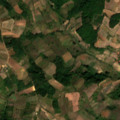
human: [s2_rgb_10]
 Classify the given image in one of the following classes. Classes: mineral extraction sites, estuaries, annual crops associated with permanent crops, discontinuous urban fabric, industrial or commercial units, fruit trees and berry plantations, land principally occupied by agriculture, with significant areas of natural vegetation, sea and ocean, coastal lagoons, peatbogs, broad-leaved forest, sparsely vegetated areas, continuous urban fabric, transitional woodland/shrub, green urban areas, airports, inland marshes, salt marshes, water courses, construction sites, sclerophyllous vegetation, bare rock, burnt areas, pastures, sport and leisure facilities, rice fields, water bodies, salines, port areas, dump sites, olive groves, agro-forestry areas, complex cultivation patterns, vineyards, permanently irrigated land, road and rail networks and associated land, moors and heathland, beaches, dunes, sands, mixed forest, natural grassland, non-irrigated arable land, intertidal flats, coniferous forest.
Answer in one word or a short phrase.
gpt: complex cultivation patterns, land principally occupied by agriculture, with significant areas of natural vegetation, broad-leaved forest